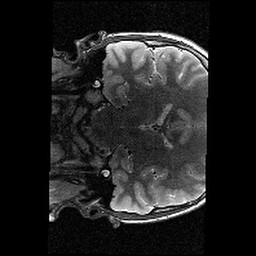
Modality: T2w
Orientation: coronal
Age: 13
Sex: male
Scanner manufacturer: siemens
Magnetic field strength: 3 T
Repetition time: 9.23 s
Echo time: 0.067 s